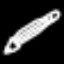
Label: pencil